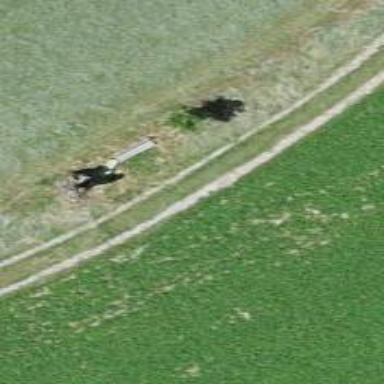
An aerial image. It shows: Bench for seating.